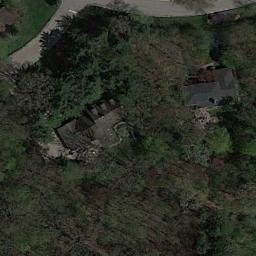
Label: residential